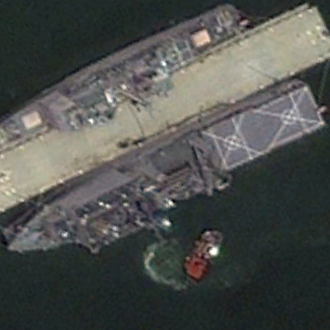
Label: Whitby_Island-class_dock_landing_ship